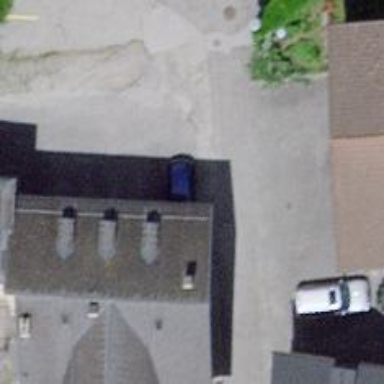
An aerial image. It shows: Asphalt alley used as service road.